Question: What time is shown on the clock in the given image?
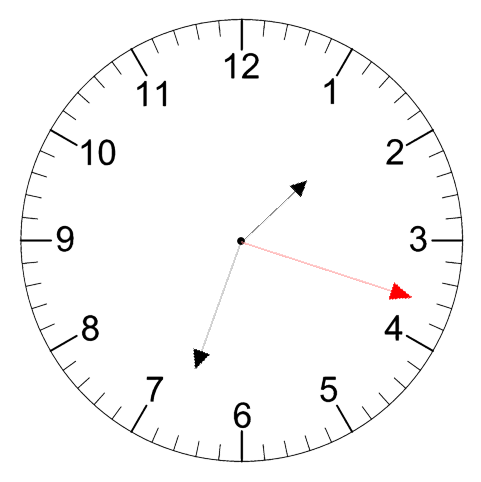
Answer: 01:33:18